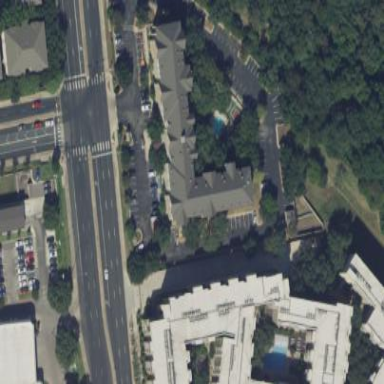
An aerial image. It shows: Hotel building.